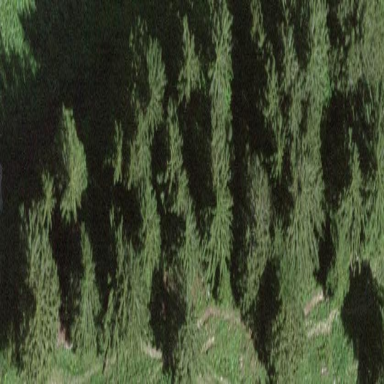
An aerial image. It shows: Forest area.